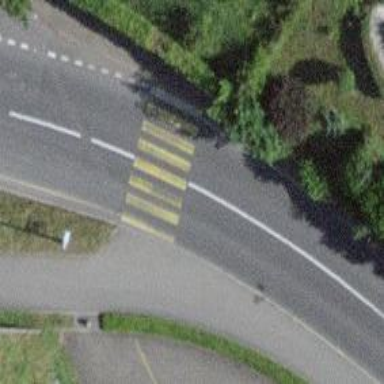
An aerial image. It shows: Kerb barrier.